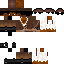
A female skeleton skin with dark skin, wearing brown helmet dressed in a black robe top and black pants, featuring a closed mouth.